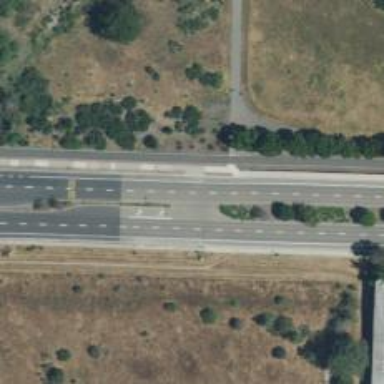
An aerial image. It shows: Secondary road with asphalt surface.